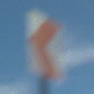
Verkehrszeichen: RichtungstafelnInKurvenKleinRechts
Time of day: Midday
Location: Outdoor (Special)
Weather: PartlyCloudy
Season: NotSpecified
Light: Natural